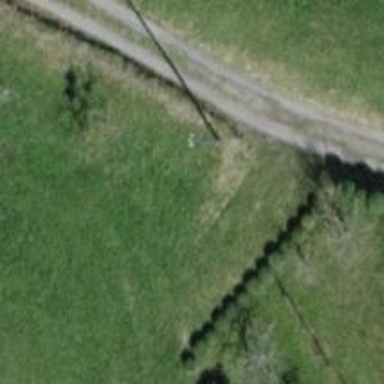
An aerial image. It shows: Power pole.